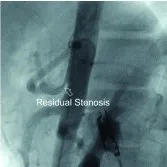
Percutaneous balloon angioplasty with stent placement for celiac artery stenosis. C. Residual stenosis (arrow) after initial PTA.
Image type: radiology (x_ray)